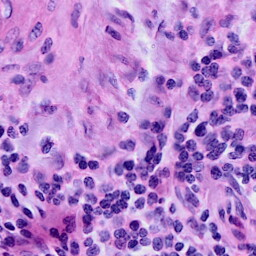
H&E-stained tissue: Cervix